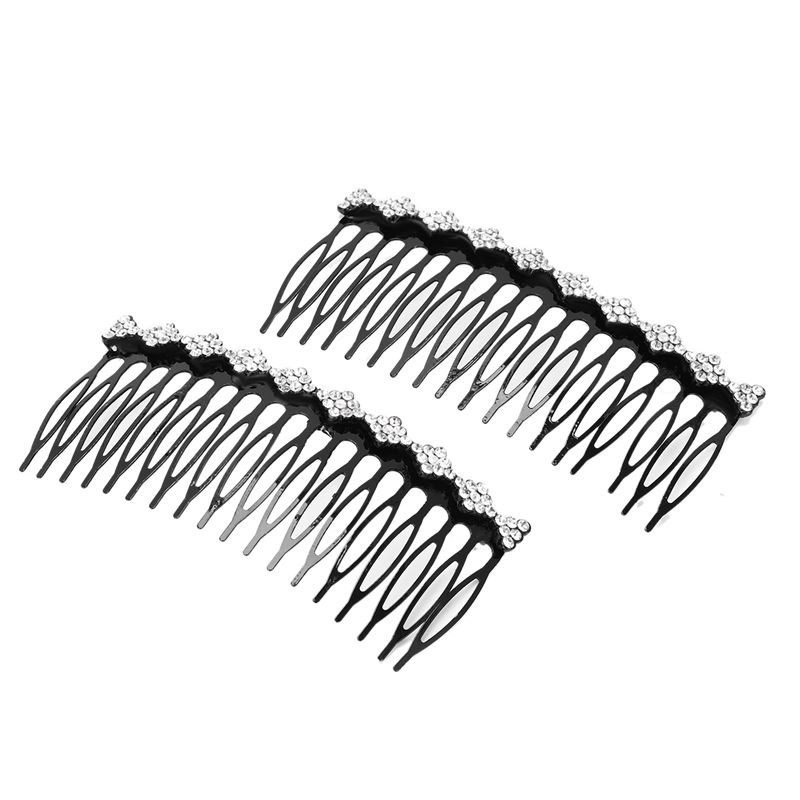
Label: hair slide